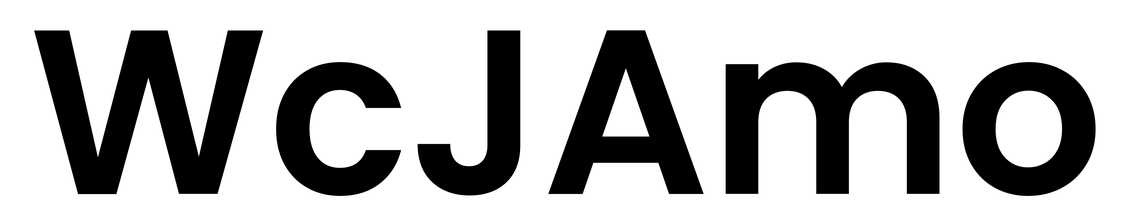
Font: Poppins-SemiBold